Question: I have create two shapes in Visio and using 'Shape.AutoConnect' method I am able to connect the two shapes using the below code. I want to add name to the connector line using C# code as per the below screen shot.
Sample Visio Drawing:

Following is my code to connect two shapes.
'''
Visio.Shape visioRectShape = visioPage.Drop(visioRectMaster, 4.25, 5.25);
visioRectShape.Text = from[i];
Visio.Master visioCircleMaster3 = visioStencil.Masters.get_ItemU(@"Circle");
Visio.Shape visioCircleShape3 = visioPage.Drop(visioCircleMaster3, 4.85, 5.85);
visioCircleShape3.Text = to[i];
visioRectShape.AutoConnect(visioCircleShape3,Visio.VisAutoConnectDir.visAutoConnectDirRight);'''
**But can not get any information how to add a text for the connector line. Please help**
'''
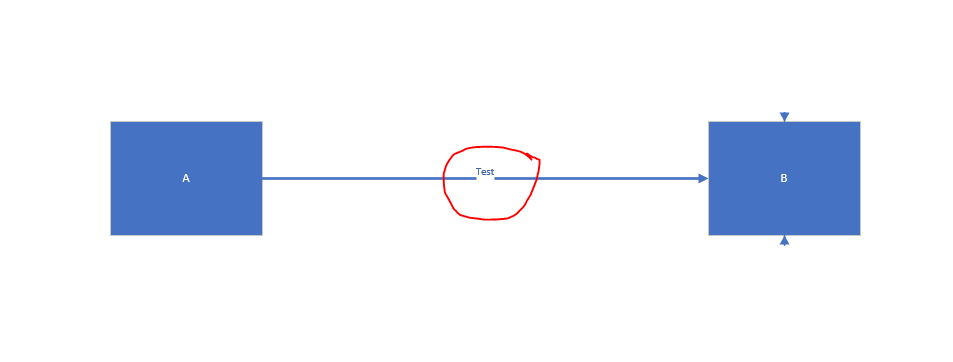
Answer: I have tested the code by taking the last shape count, then we can get the shape used for the connector line. Then only i will be able to add text to the connector object.
<URL>
'''
Visio.Shape vsoConnectorShape = visioPage.Shapes.get_ItemU(visioPage.Shapes.Count);
vsoConnectorShape.Text = @"ololo";'''
'''